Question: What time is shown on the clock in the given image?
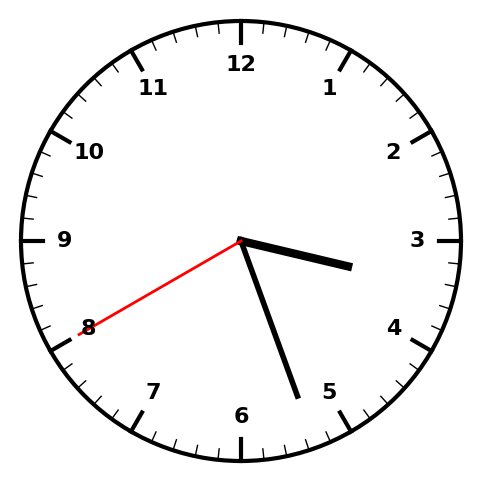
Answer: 03:26:40